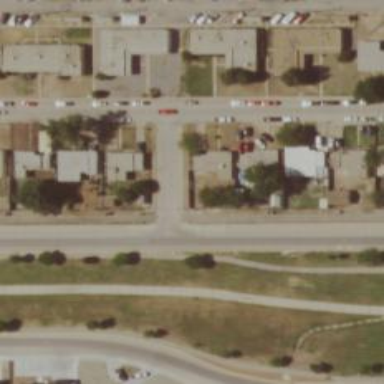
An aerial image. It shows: Alleyway designated as service road.